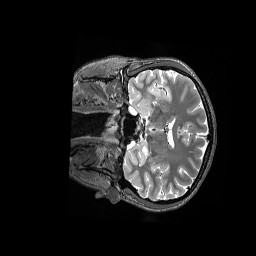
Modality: T2w
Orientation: coronal
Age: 30
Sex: female
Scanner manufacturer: siemens
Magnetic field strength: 3 T
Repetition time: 3.2 s
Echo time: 0.562 s